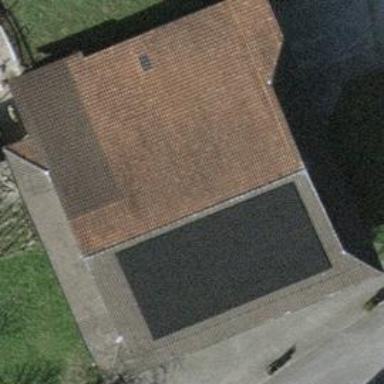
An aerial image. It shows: View of roof of building.